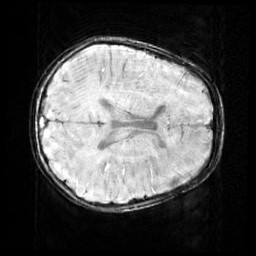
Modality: SWI
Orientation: axial
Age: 9
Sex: female
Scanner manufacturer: siemens
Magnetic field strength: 3 T
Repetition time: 0.027 s
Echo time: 0.02 s